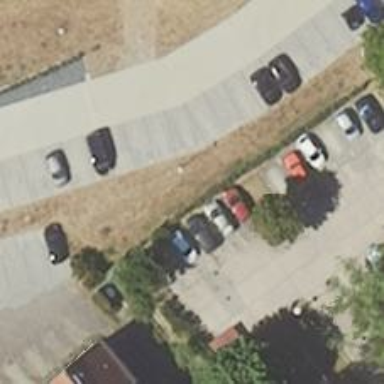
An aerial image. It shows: Parking area with surface.